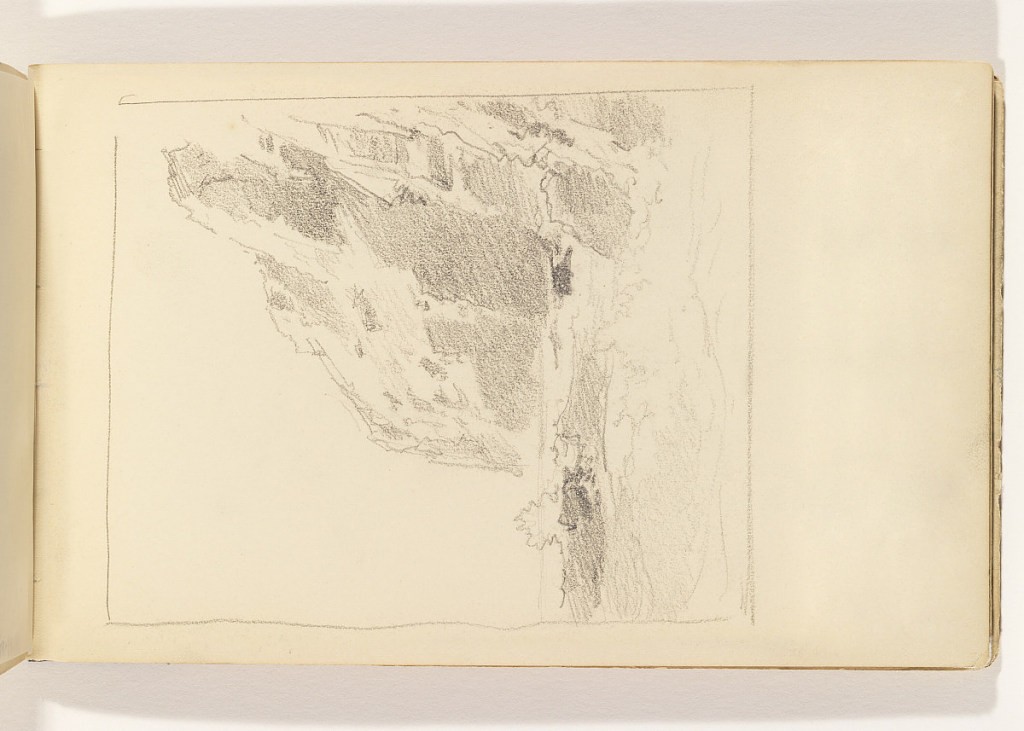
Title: Unfinished Sketch of Tall Cliffs and Rough Ocean
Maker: William Trost Richards, American, 1833–1905
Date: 1885–90
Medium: Graphite on cream wove paper, bound
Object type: Sketchbook folio
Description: Unfinished sketch of choppy ocean in foreground with waves breaking on two sections of large, tall cliffs at right.